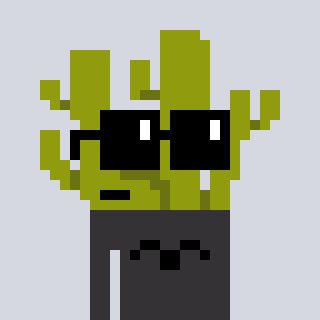
a pixel art character with square black sunglasses, a cactus-shaped head and a grayscale-colored body on a cool background